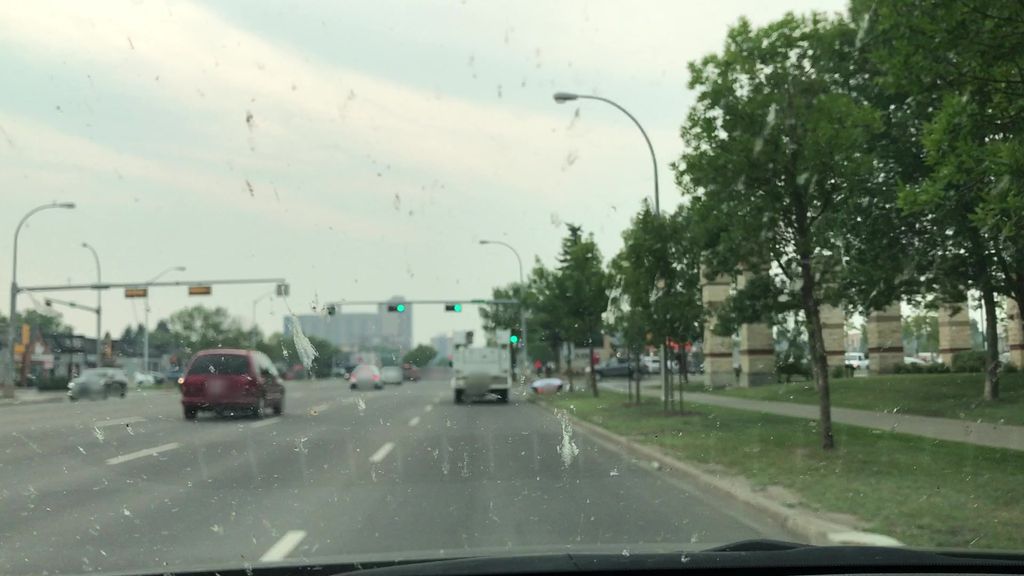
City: edmonton